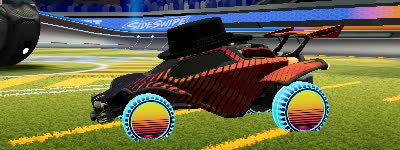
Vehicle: octane